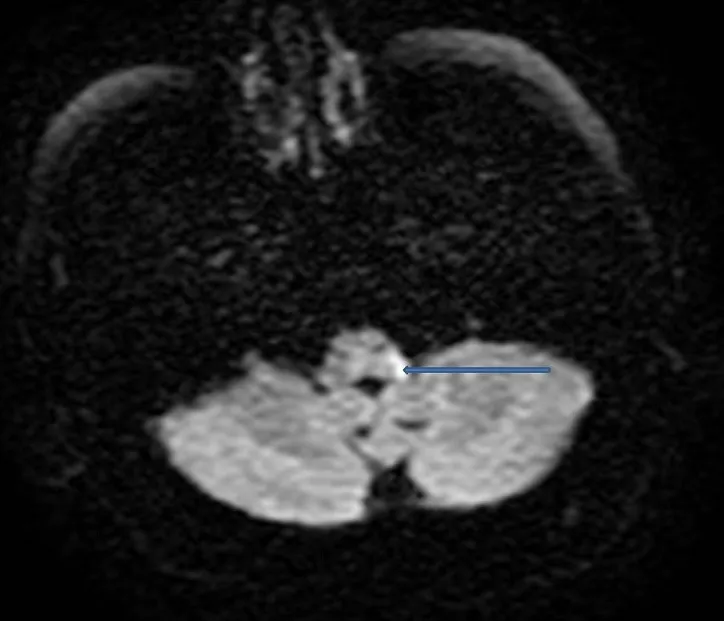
Diffusion-weighted axial MRI brain image showing the hyperintense.
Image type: radiology (mri)